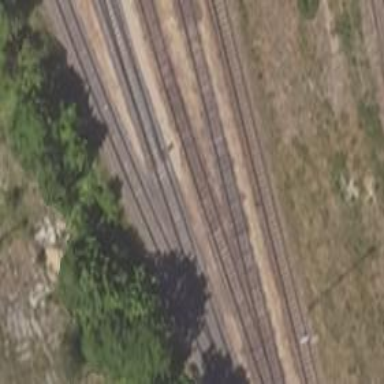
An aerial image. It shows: Railway switch.